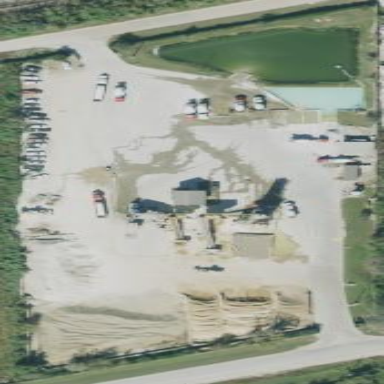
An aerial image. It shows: Industrial area dedicated to concrete plant.